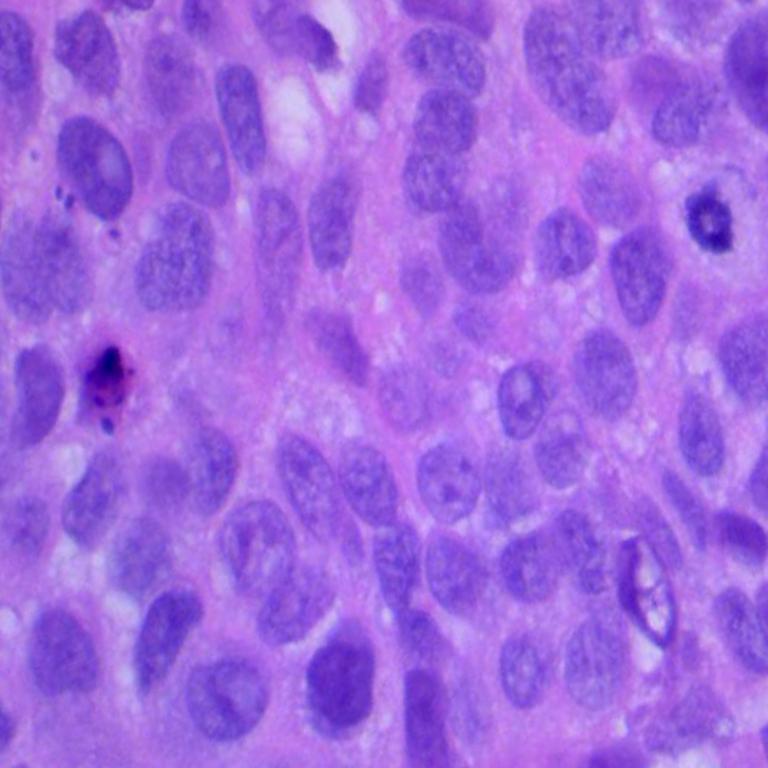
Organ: lung
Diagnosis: squamous carcinomas